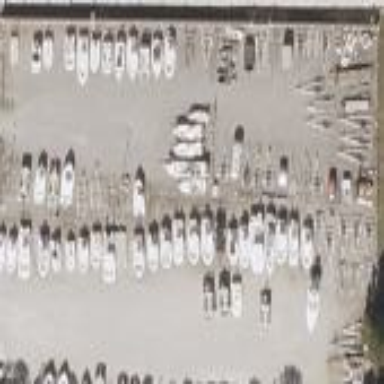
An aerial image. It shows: Boatyard located near waterway.